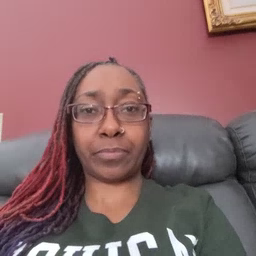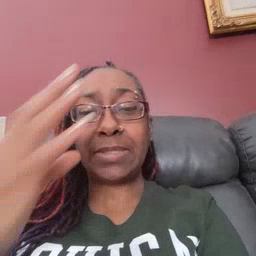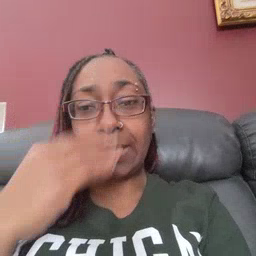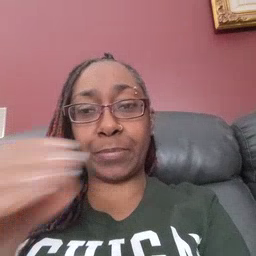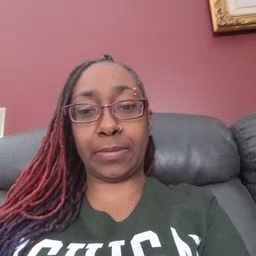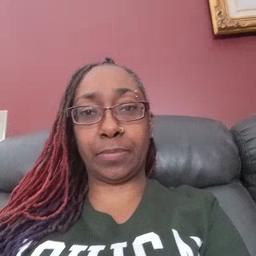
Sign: sleepy